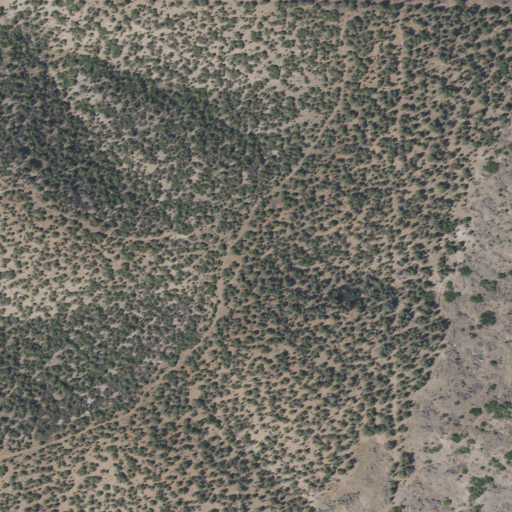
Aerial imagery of mountain in Utah named Red Cedar Hill containing evergreen forest and shrub